Interaction volume radius: 5 \u00c5
Interaction volume height: 20 \u00c5
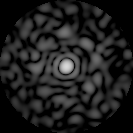
Disorder parameter: 0.8982